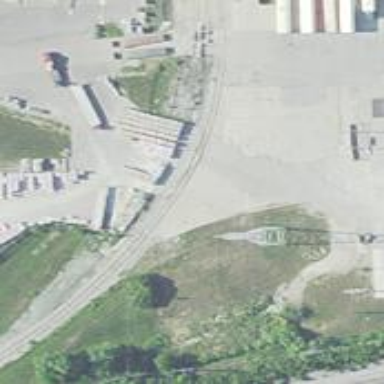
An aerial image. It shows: Rail spur service.